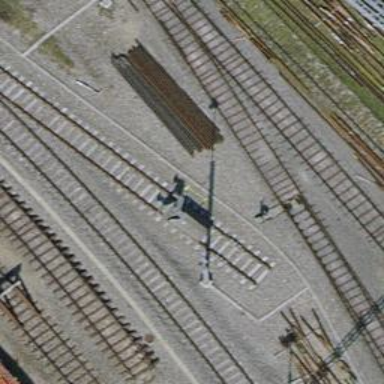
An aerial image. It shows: Railway buffer stop.